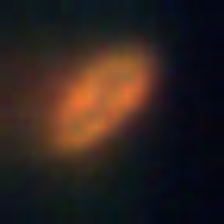
Taxon: Pennate
Group: Diatoms